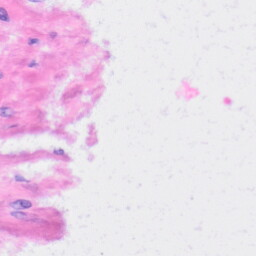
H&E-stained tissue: Liver